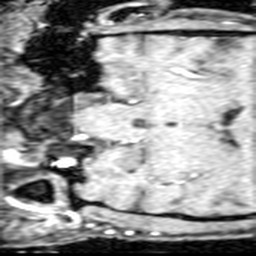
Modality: angio
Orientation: coronal
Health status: ill
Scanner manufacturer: siemens
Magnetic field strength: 1.5 T
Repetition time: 0.039 s
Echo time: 0.00502 s